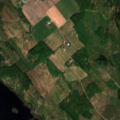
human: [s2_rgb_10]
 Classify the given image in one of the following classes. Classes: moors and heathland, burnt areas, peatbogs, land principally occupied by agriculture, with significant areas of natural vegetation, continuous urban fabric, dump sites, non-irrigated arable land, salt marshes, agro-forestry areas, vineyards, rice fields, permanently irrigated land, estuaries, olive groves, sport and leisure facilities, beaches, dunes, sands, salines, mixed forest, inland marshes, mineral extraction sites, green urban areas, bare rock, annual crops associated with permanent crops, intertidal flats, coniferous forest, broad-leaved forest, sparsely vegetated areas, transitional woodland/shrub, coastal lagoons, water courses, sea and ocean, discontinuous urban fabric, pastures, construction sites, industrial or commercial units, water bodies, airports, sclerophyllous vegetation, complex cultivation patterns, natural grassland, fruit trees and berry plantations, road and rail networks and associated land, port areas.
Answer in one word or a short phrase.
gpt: non-irrigated arable land, transitional woodland/shrub, water bodies